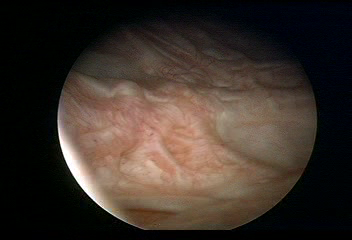
Modality: WLC
Class: Normal mucosa
Bladder cancer association: No